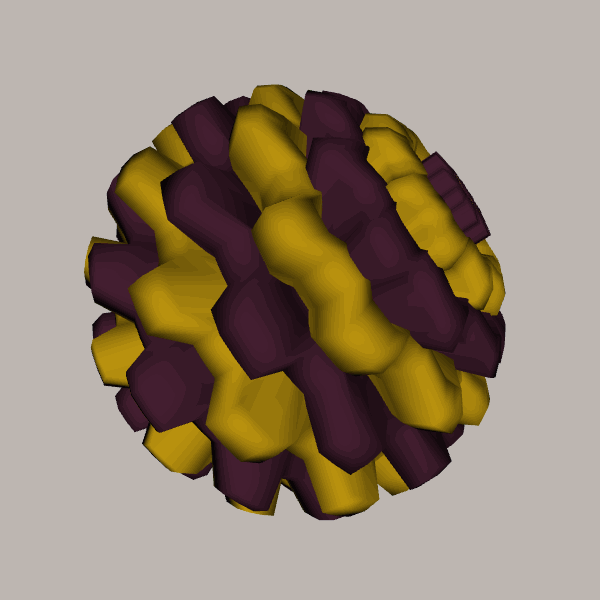
Background: light